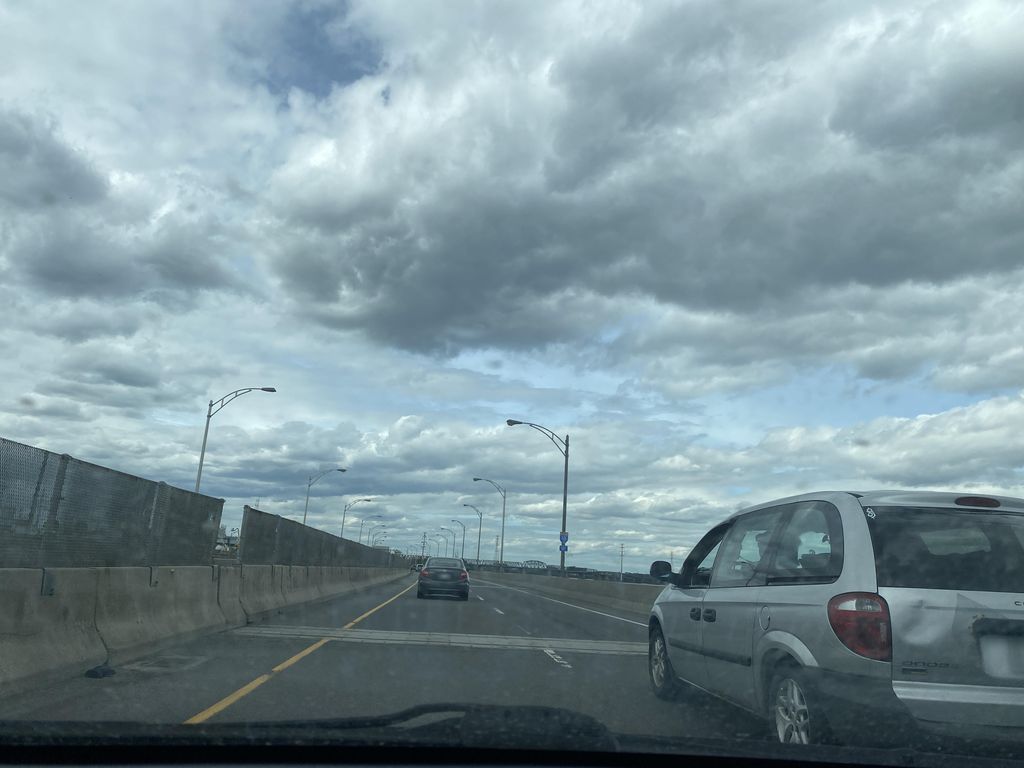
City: montreal